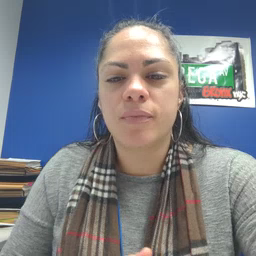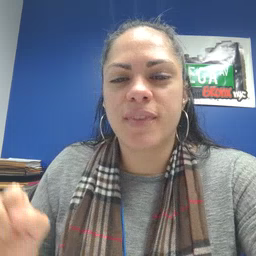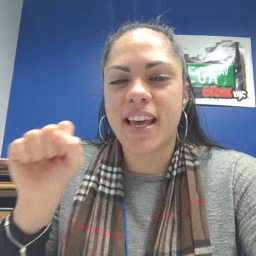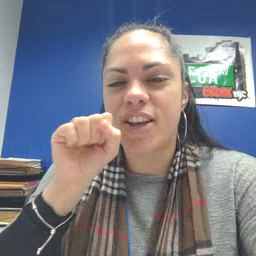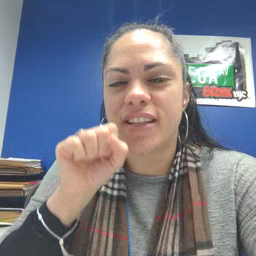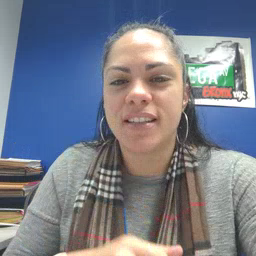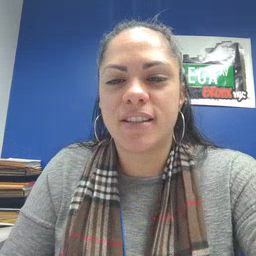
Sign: carrot